The plot is a time-scale (wavelet) decomposition of a bearing vibration signal. What is the most likely bearing condition (normal, inner_race, outer_race, ball)?
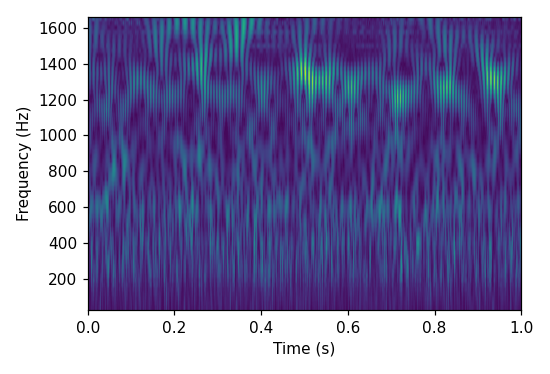
Answer: outer_race